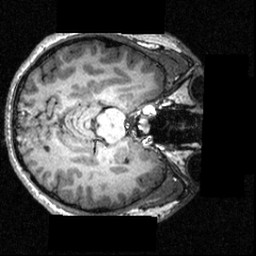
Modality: T1w
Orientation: axial
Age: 21
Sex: male
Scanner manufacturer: siemens
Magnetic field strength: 3.951 T
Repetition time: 1.5 s
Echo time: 0.00335 s